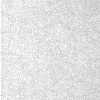
Atmospheric dust classification: dusty